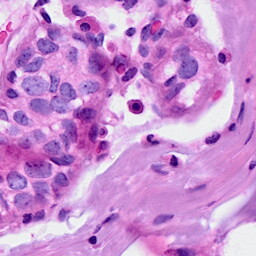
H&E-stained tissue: Breast